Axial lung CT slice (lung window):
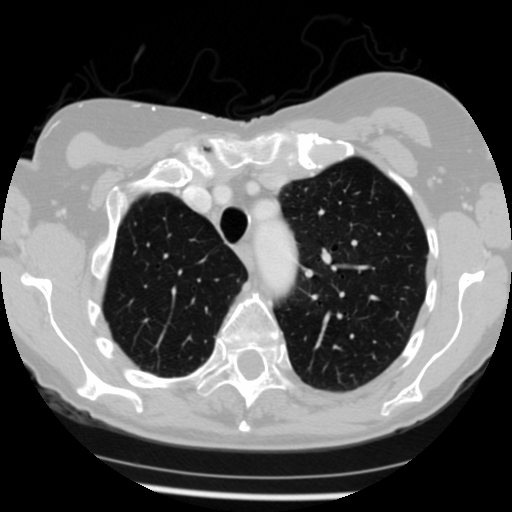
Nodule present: no